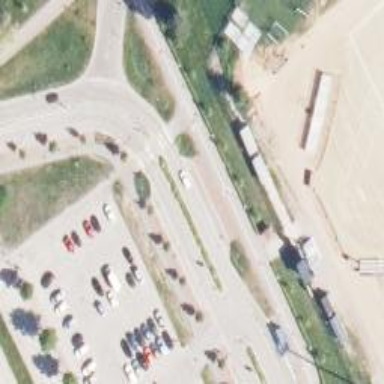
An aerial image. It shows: Asphalt cycleway.